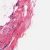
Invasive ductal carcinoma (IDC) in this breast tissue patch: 0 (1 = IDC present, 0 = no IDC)